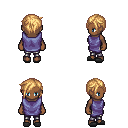
a pixel art fantasy rpg character, female body template, human, dark skin, chain tabard jacket, metal pants, light blonde pixie cut hairstyle, gray slippers, four views (front, back, left, right), 2x2 character sprite sheet, small pixel art, hard edges, no anti-aliasing